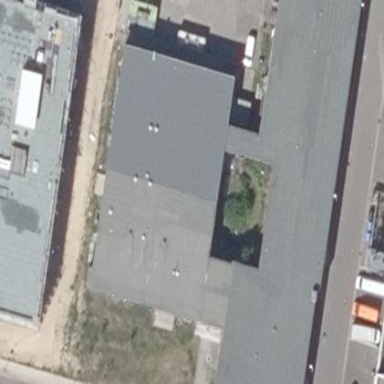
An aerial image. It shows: Office building with flat roof made of tar paper.